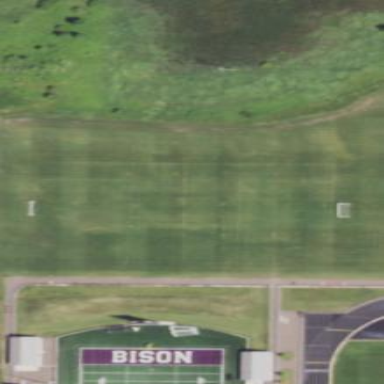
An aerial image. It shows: Soccer pitch for outdoor sports and leisure activities.